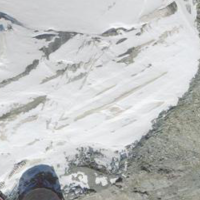
EUNIS habitat code: 49
Species observed at this site:
Pyrrhocorax graculus
Prunella collaris